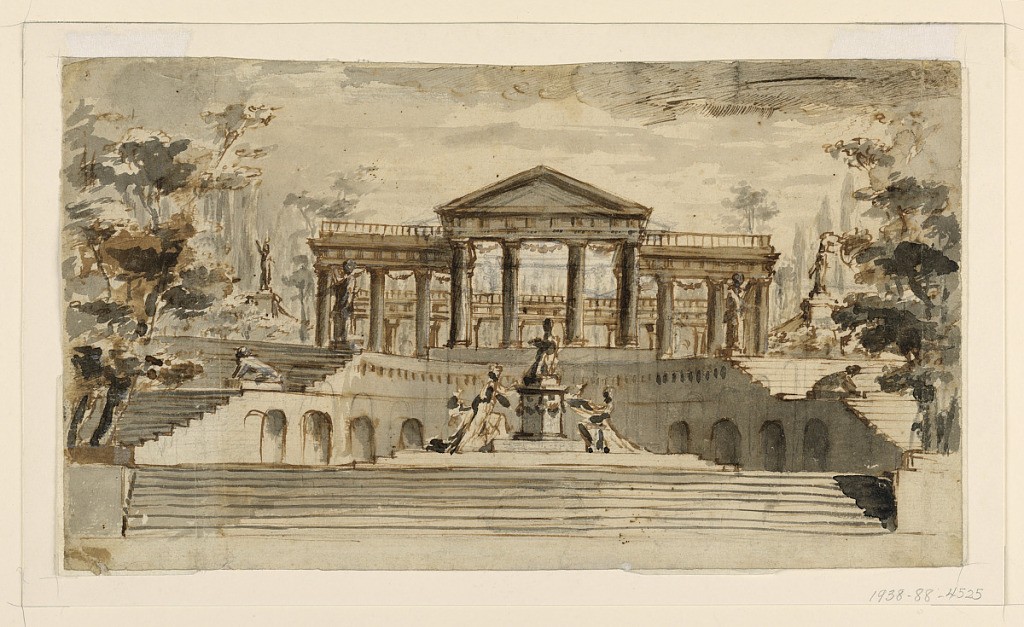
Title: Stage Design: Open Temple in a Garden
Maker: Unknown, Italian
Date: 1750–1800
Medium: Pen and brown ink, brush and black and brown wash, white gouache, charcoal on paper
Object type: Drawing
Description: Design for a stage design.  A flight of stairs leads to a platform upon which three female figures are decorating a statue of goddess.  The platform is flanked by flights of stairs leading up to the atrium of a temple.  The temple appears not to have a roof.  The structure is placed in a garden setting with trees located off to the side and behind.  There are statues located in the distance, on either side of the temple.